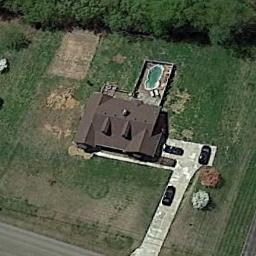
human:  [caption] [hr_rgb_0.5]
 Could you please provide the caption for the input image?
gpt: In a sparse residential area there is a grey house and a swimming pool surrounded by grass .

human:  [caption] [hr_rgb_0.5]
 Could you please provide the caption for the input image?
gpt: The sparse residential is on the grass next to some trees and a road .

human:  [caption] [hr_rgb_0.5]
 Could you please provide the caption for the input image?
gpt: There are circular swimming pools beside this house .

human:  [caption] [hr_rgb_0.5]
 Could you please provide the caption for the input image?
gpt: There are many trees beside the sparse residential .

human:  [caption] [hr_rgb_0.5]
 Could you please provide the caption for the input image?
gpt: A sparse residential area with a brown building on the green meadow .